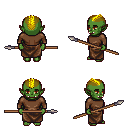
a pixel art fantasy rpg character, female body template, orc, green skin, brown long-sleeve shirt, robe skirt, blonde short mohawk hairstyle, spear, four views (front, back, left, right), 2x2 character sprite sheet, small pixel art, hard edges, no anti-aliasing